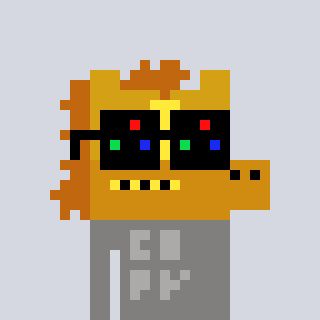
a pixel art character with square black sunglasses, a yellow horse-shaped head and a bluegrey-colored body on a cool background